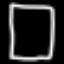
Label: square